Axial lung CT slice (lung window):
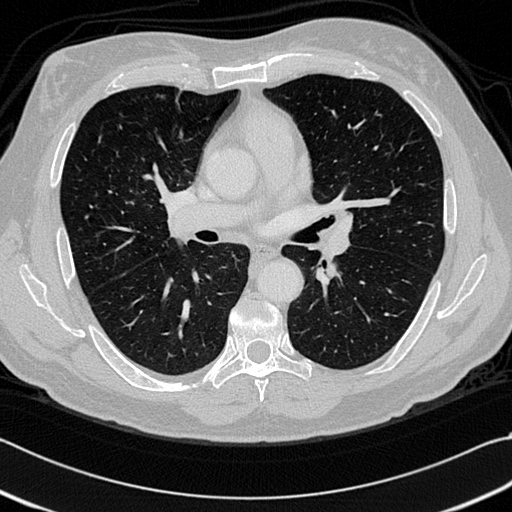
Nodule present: no